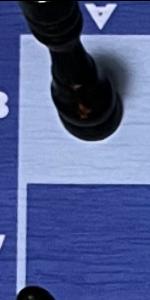
Label: Empty